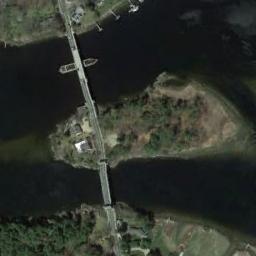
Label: bridge